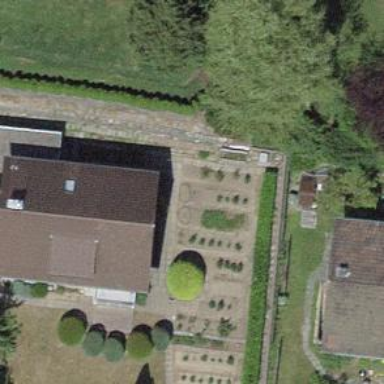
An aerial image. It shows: Residential building.